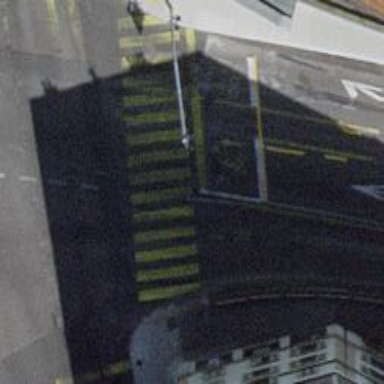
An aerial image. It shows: Crossing with traffic signals.